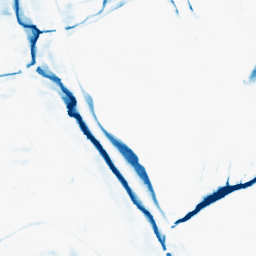
Category: morphological
Decomposition family: morphological_rect
Decomposition parameters: operation: closing
width: 20
height: 10
Upsampling method: quintic
Upsampling parameters: scale: 2
Upsampling scale: 2